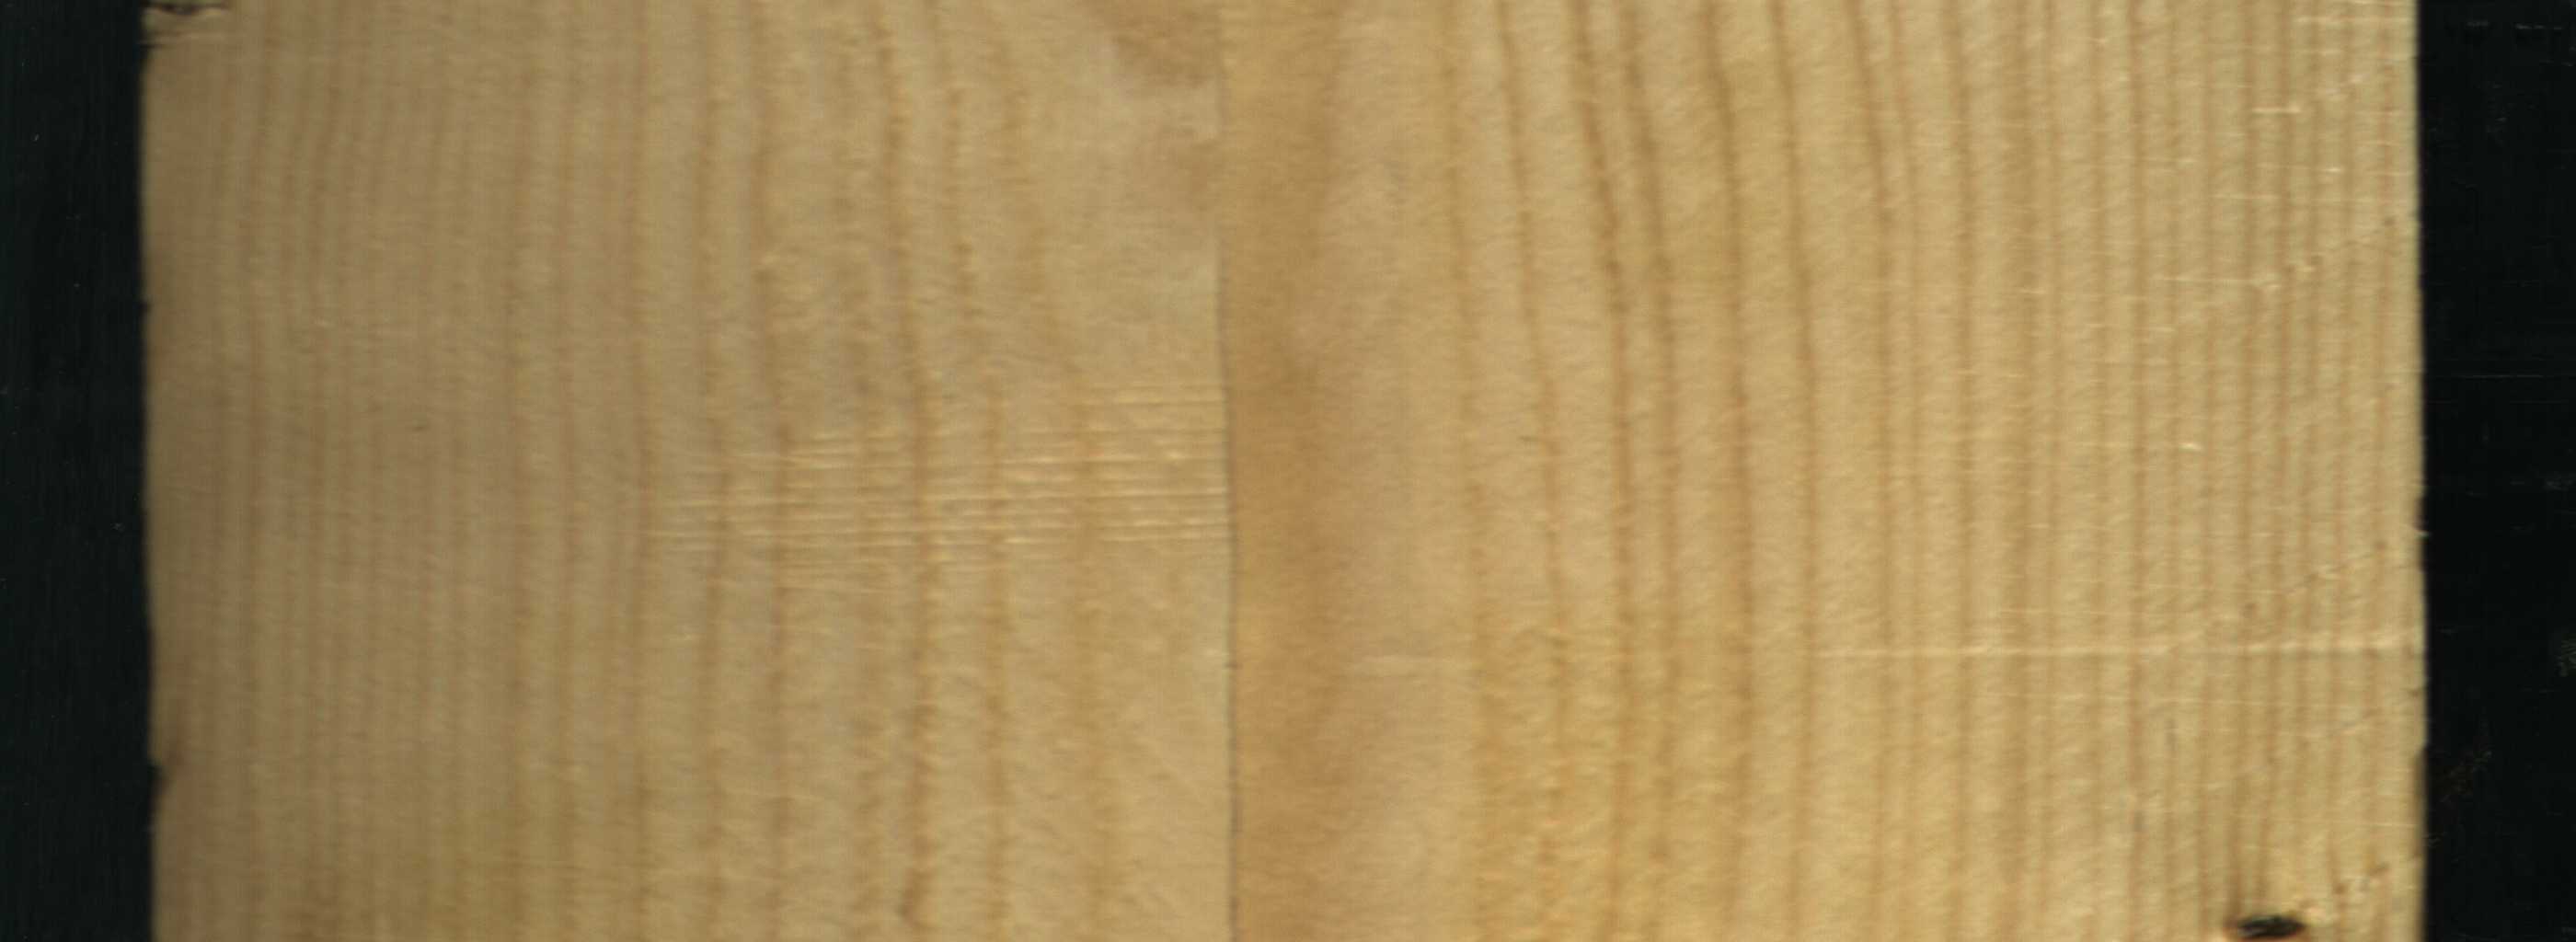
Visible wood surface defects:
Dead_Knot